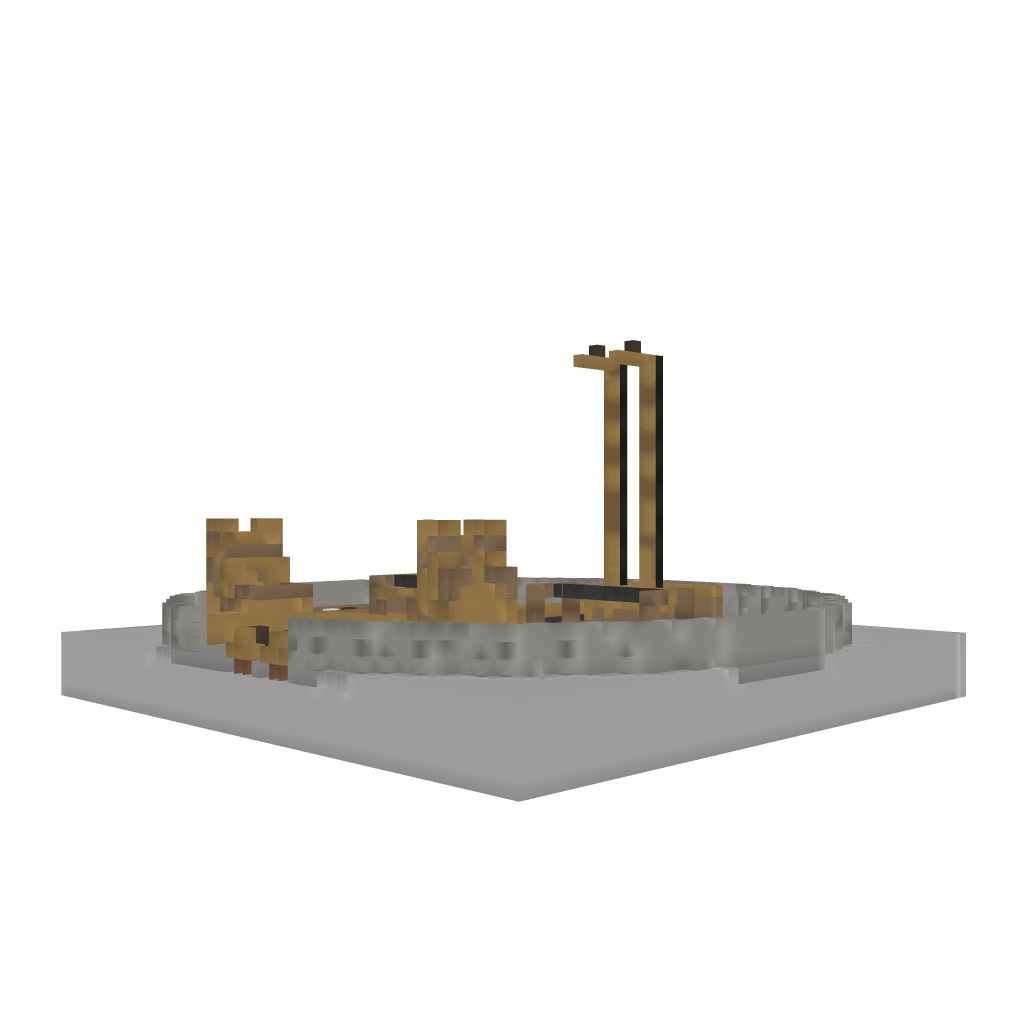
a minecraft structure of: SmartMoving(MOD) Crash Course